Question: As the title suggests, I'm trying to retrieve some data from firebase database, but my code's not working. I have three children (I guess that's how you call them) inside "Posts" called "title", "description" and "username" and I'm trying to get all of them and append them into a variable to use them later, but it only retrieves the first value of each of them, despite the fact that there are like 5 values. Anyone knows why?
By the way, I'm calling upon this function on my ViewDidLoad.
'''
let postDB = Database.database().reference().child("Posts")
postDB.queryOrderedByKey().observeSingleEvent(of: .value) { (snapshot) in
if let snapshotValue = snapshot.value as? NSDictionary {
let postTitle = snapshotValue["title"] as? String
let postUsername = snapshotValue["username"] as? String
let postDesc = snapshotValue["description"] as? String
let postArray = postStruct(title: postTitle, description: postDesc, username: postUsername)
self.newPost.insert(postArray, at: 0)
}
'''

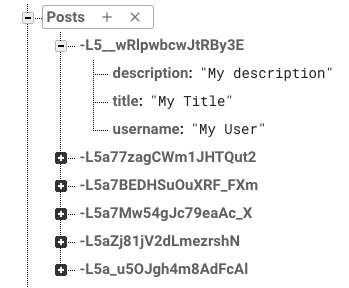
Answer: '''
import UIKit
import FirebaseDatabase
class HomeViewController: UIViewController, UITableViewDelegate, UITableViewDataSource {
// MARK: - variables
var postDB: DatabaseReference!
override func viewDidLoad() {
super.viewDidLoad()
// getting a node from database //
postDB = Database.database().reference().child("Posts")
// observing data changes //
postDB.observe(DataEventType.value) { (dataSnapshot) in
self.postArray.removeAll()
if dataSnapshot.childrenCount > 0 {
for post in dataSnapshot.children.allObjects as! [DataSnapshot] {
let object = post.value as! [String: Any]
let description = object["description"] as! String
let title = object["title"] as! String
let userName = object["username"] as! String
let model = postStruct(title: title, description: description, username: userName))
self.postArray.append(model)
}
}
self.tableView.reloadData()
}
}
}
'''